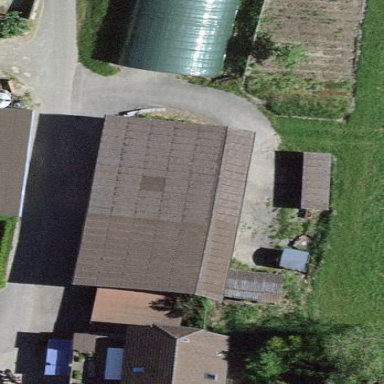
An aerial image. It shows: Shed.